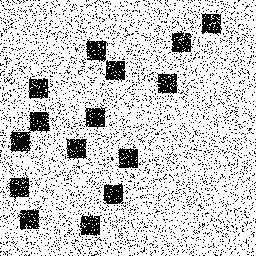
Squares: 15
Triangles: 0
Stars: 0
Total shapes: 15